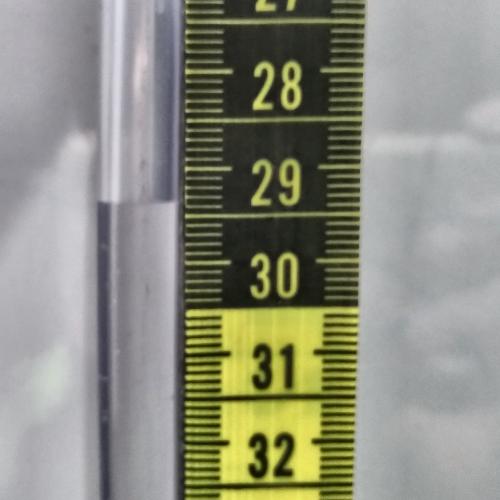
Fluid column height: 29.4 cm